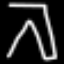
Label: pants